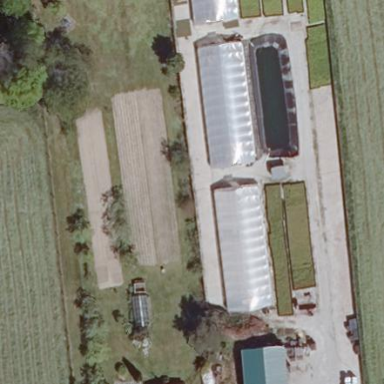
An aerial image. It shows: Farmyard area.